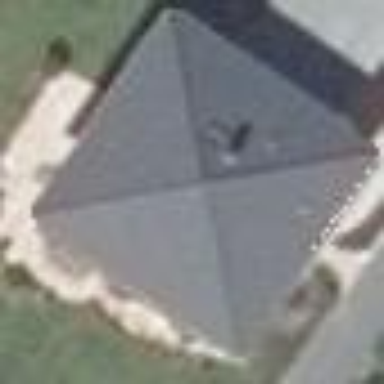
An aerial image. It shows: Detached building with pyramidal roof shape.